Question: I tried to export a runnable Jar, and Eclipse said:
> You have used the extension ".jar" at the end of the name. The standard extension is ".jar;*.zip".You can choose to use the standard extension instead.[Use .jar;*.zip] [Cancel] [Use .jar]
(See screenshot below.)
Is there some sort of massive misunderstanding on my part here? Because ".jar;*.zip" really does not sound like a file extension to me. Why would it (Eclipse Luna 4.4.0) not want me to save it (a standard Java program) as a .jar? Just to be clear, it lets me and everything works, but why the warning?

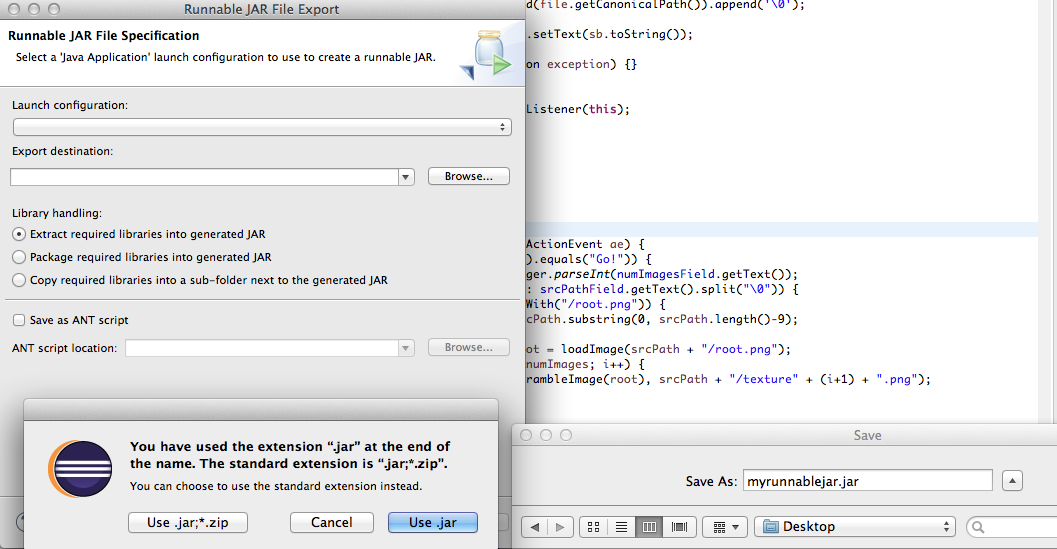
Answer: I have submitted a bug report <URL>.